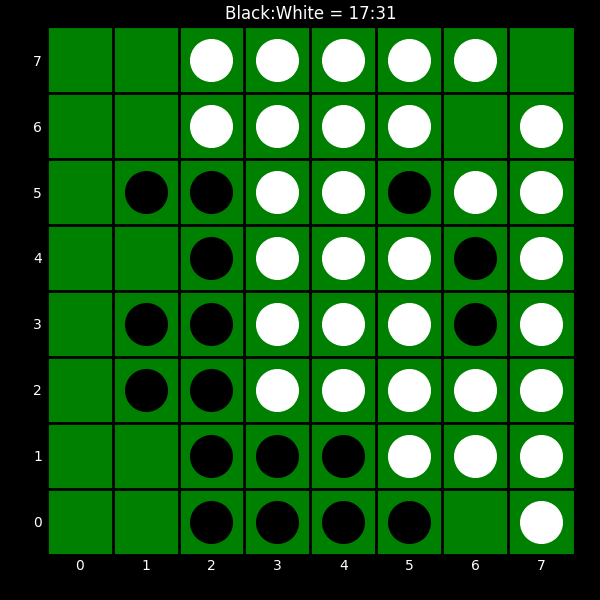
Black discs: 17
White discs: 31